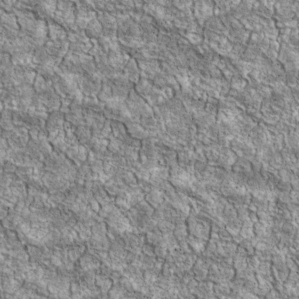
Label: non_frost